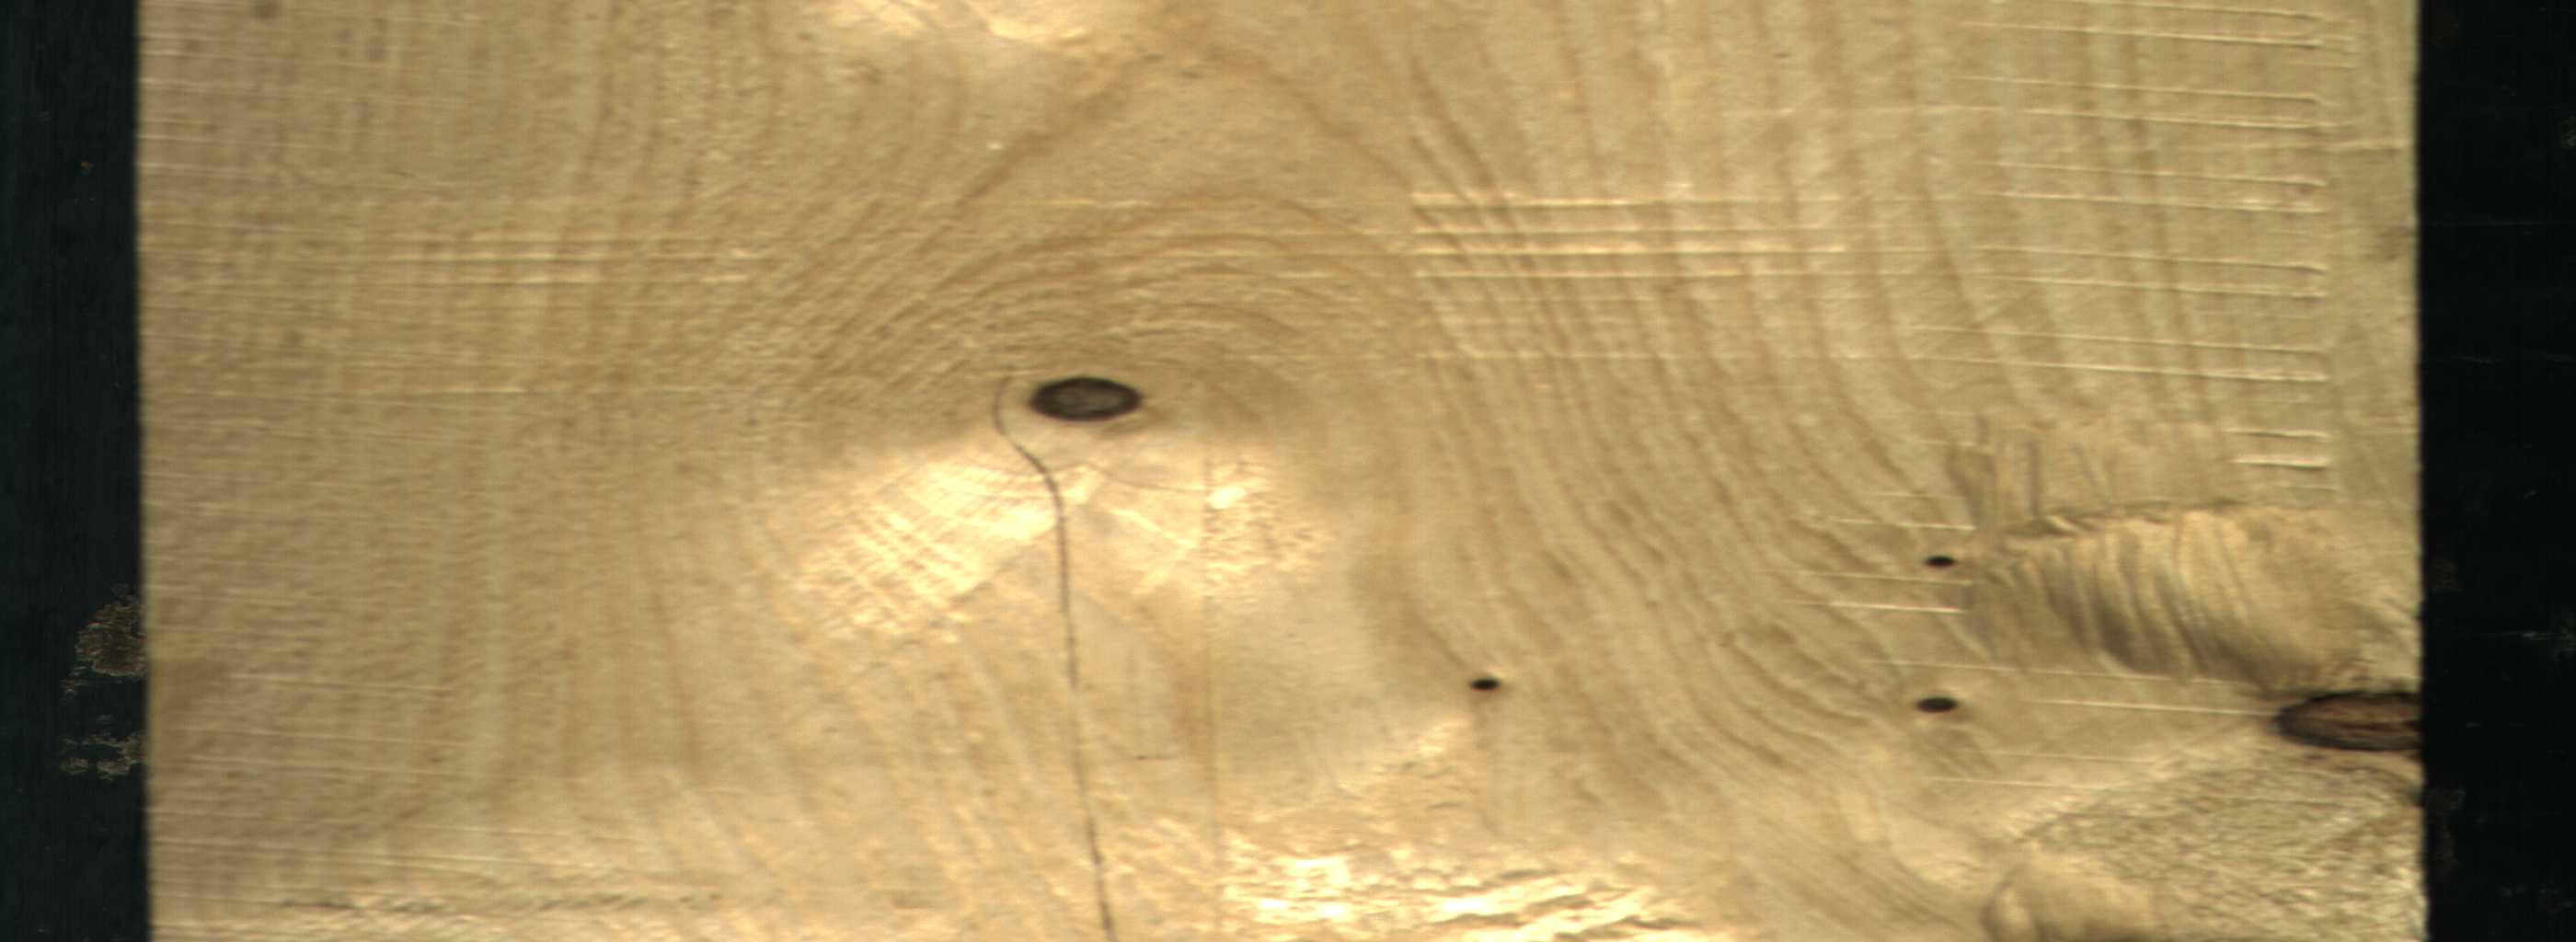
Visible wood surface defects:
Crack
Crack
Dead_Knot
Dead_Knot
Dead_Knot
Dead_Knot
Dead_Knot